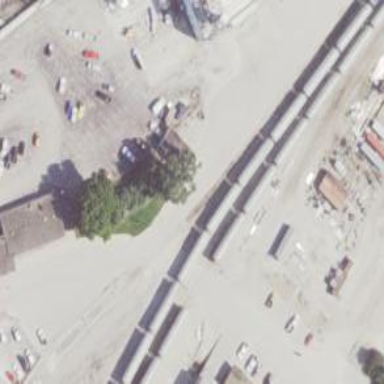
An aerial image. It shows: Railway yard in service.